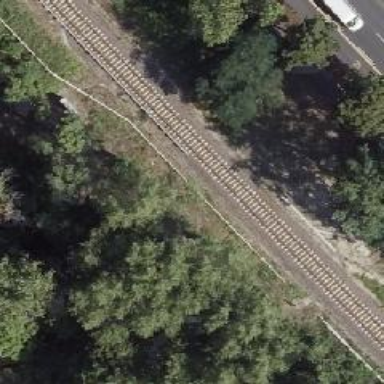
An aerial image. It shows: Railway signal.